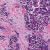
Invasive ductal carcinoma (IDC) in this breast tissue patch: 1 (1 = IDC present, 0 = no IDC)